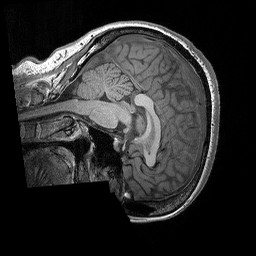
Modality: T1w
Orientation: sagittal
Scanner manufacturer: siemens
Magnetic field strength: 3 T
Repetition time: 2.3 s
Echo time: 0.00298 s